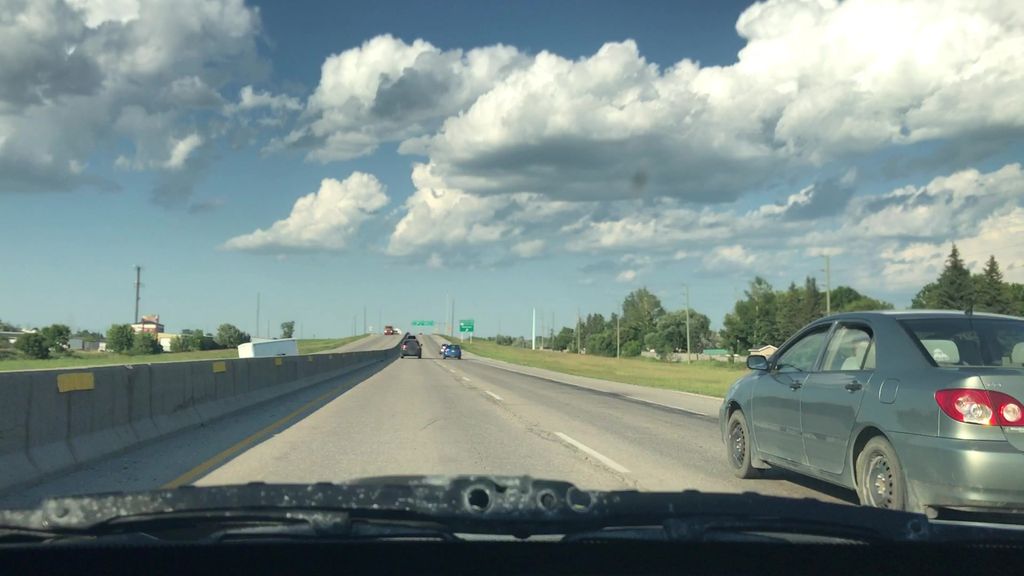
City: winnipeg